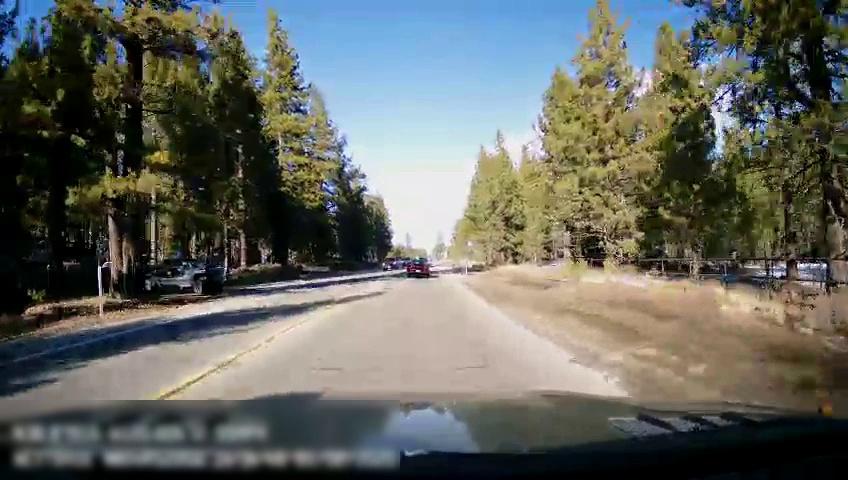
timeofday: Day
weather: Sunny
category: Drivable Space
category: Vehicles | Car
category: Vehicles | SUV
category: Vehicles | Truck
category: Lanes | Current Lane
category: Lanes | Opposite Lane